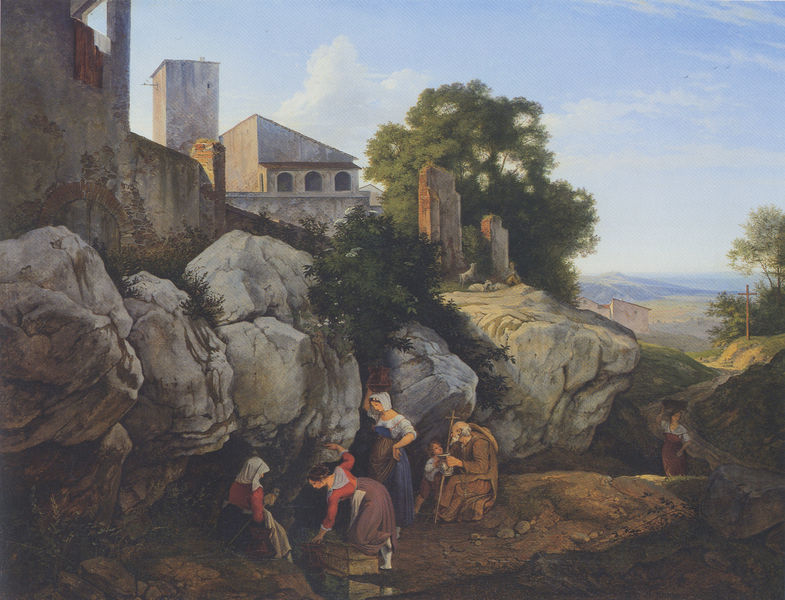
Titel: Ariccia (Der Morgen)
Künstler: Adrian Ludwig Richter
Standort: Dresden
Institution: Staatliche Kunstsammlungen
Schlagwörter: baum, berg, blau, dunkel, felsen, gemälde, gestein, gruppe, himmel, mann, schatten, wasser, weiß, wolken, bäume, frauen, grün, landschaft, menschen, stadt, braun, fenster, frau, grau, hell, hintergrund, hut, kleid, kleider, licht, strasse, zeichnung, gebäude, haus, rot, schleier, tiere, tuch, weg, wolke, haube, malerei, alt, bart, stein, steine, tragen, öl, baumstamm, dämmerung, ebene, erde, feld, ferne, horizont, häuser, hügel, natur, weite, büsche, kirche, pfad, sonne, land, haare, kutte, realismus, familie, kind, pflanzen, höhle, arbeit, stock, turm, vase, kopfbedeckung, magd, sommer, ruhe, bogen, italien, man, stab, arbeiten, körbe, berge, fels, gebirge, wüste, dorf, mauer, tag, herde, landschaftsmalerei, ausflug, hügellandschaft, romantik, steg, kopftuch, korb, junge, nazarener, abendrot, bauer, tor, flucht, waschen, arkade, ruine, alter, greis, buch, kloster, kreuz, findlinge, kiste, tracht, kontraste, karaffe, jesus, blua, gemeinde, priester, mönch, menschengruppe, stadtmauer, heiliger, grüb, versteck, wanderstab, maria, schafe, hirte, hirten, klarheit, bau, josef, ägypten, suche, kriche, stele, quelle, wohnsiedlung, eremit, pilger, einsiedler, mönchskutte, wasserholen, kreuzstab, holzkreuz, trägerin, waschfrauen, mädge, kreue, soonne, fräuen, wandermönch